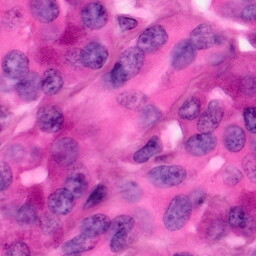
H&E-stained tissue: Pancreatic